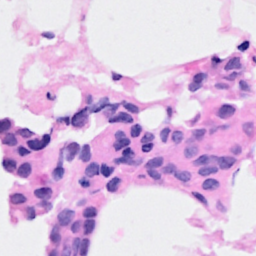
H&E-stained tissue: Breast